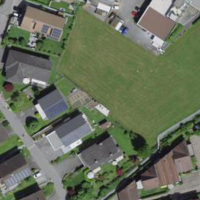
EUNIS habitat code: 55
Species observed at this site:
Orthilia secunda